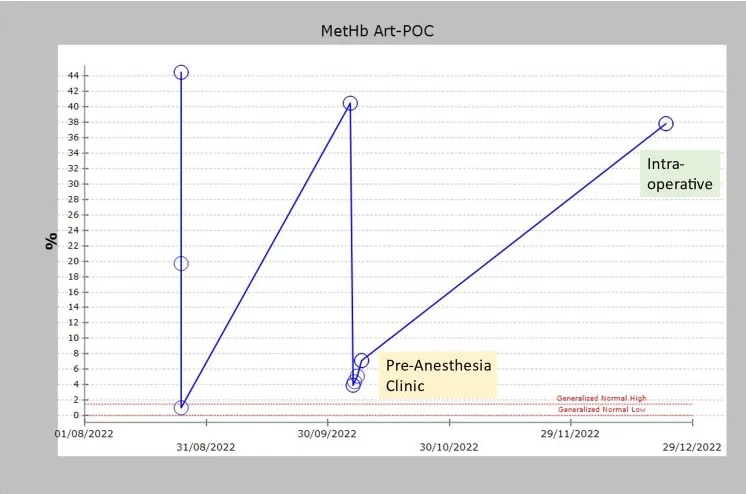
Patient had varying concentrations of MetHb with values from 1 to 44.5%.
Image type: chart (chart)